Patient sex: M
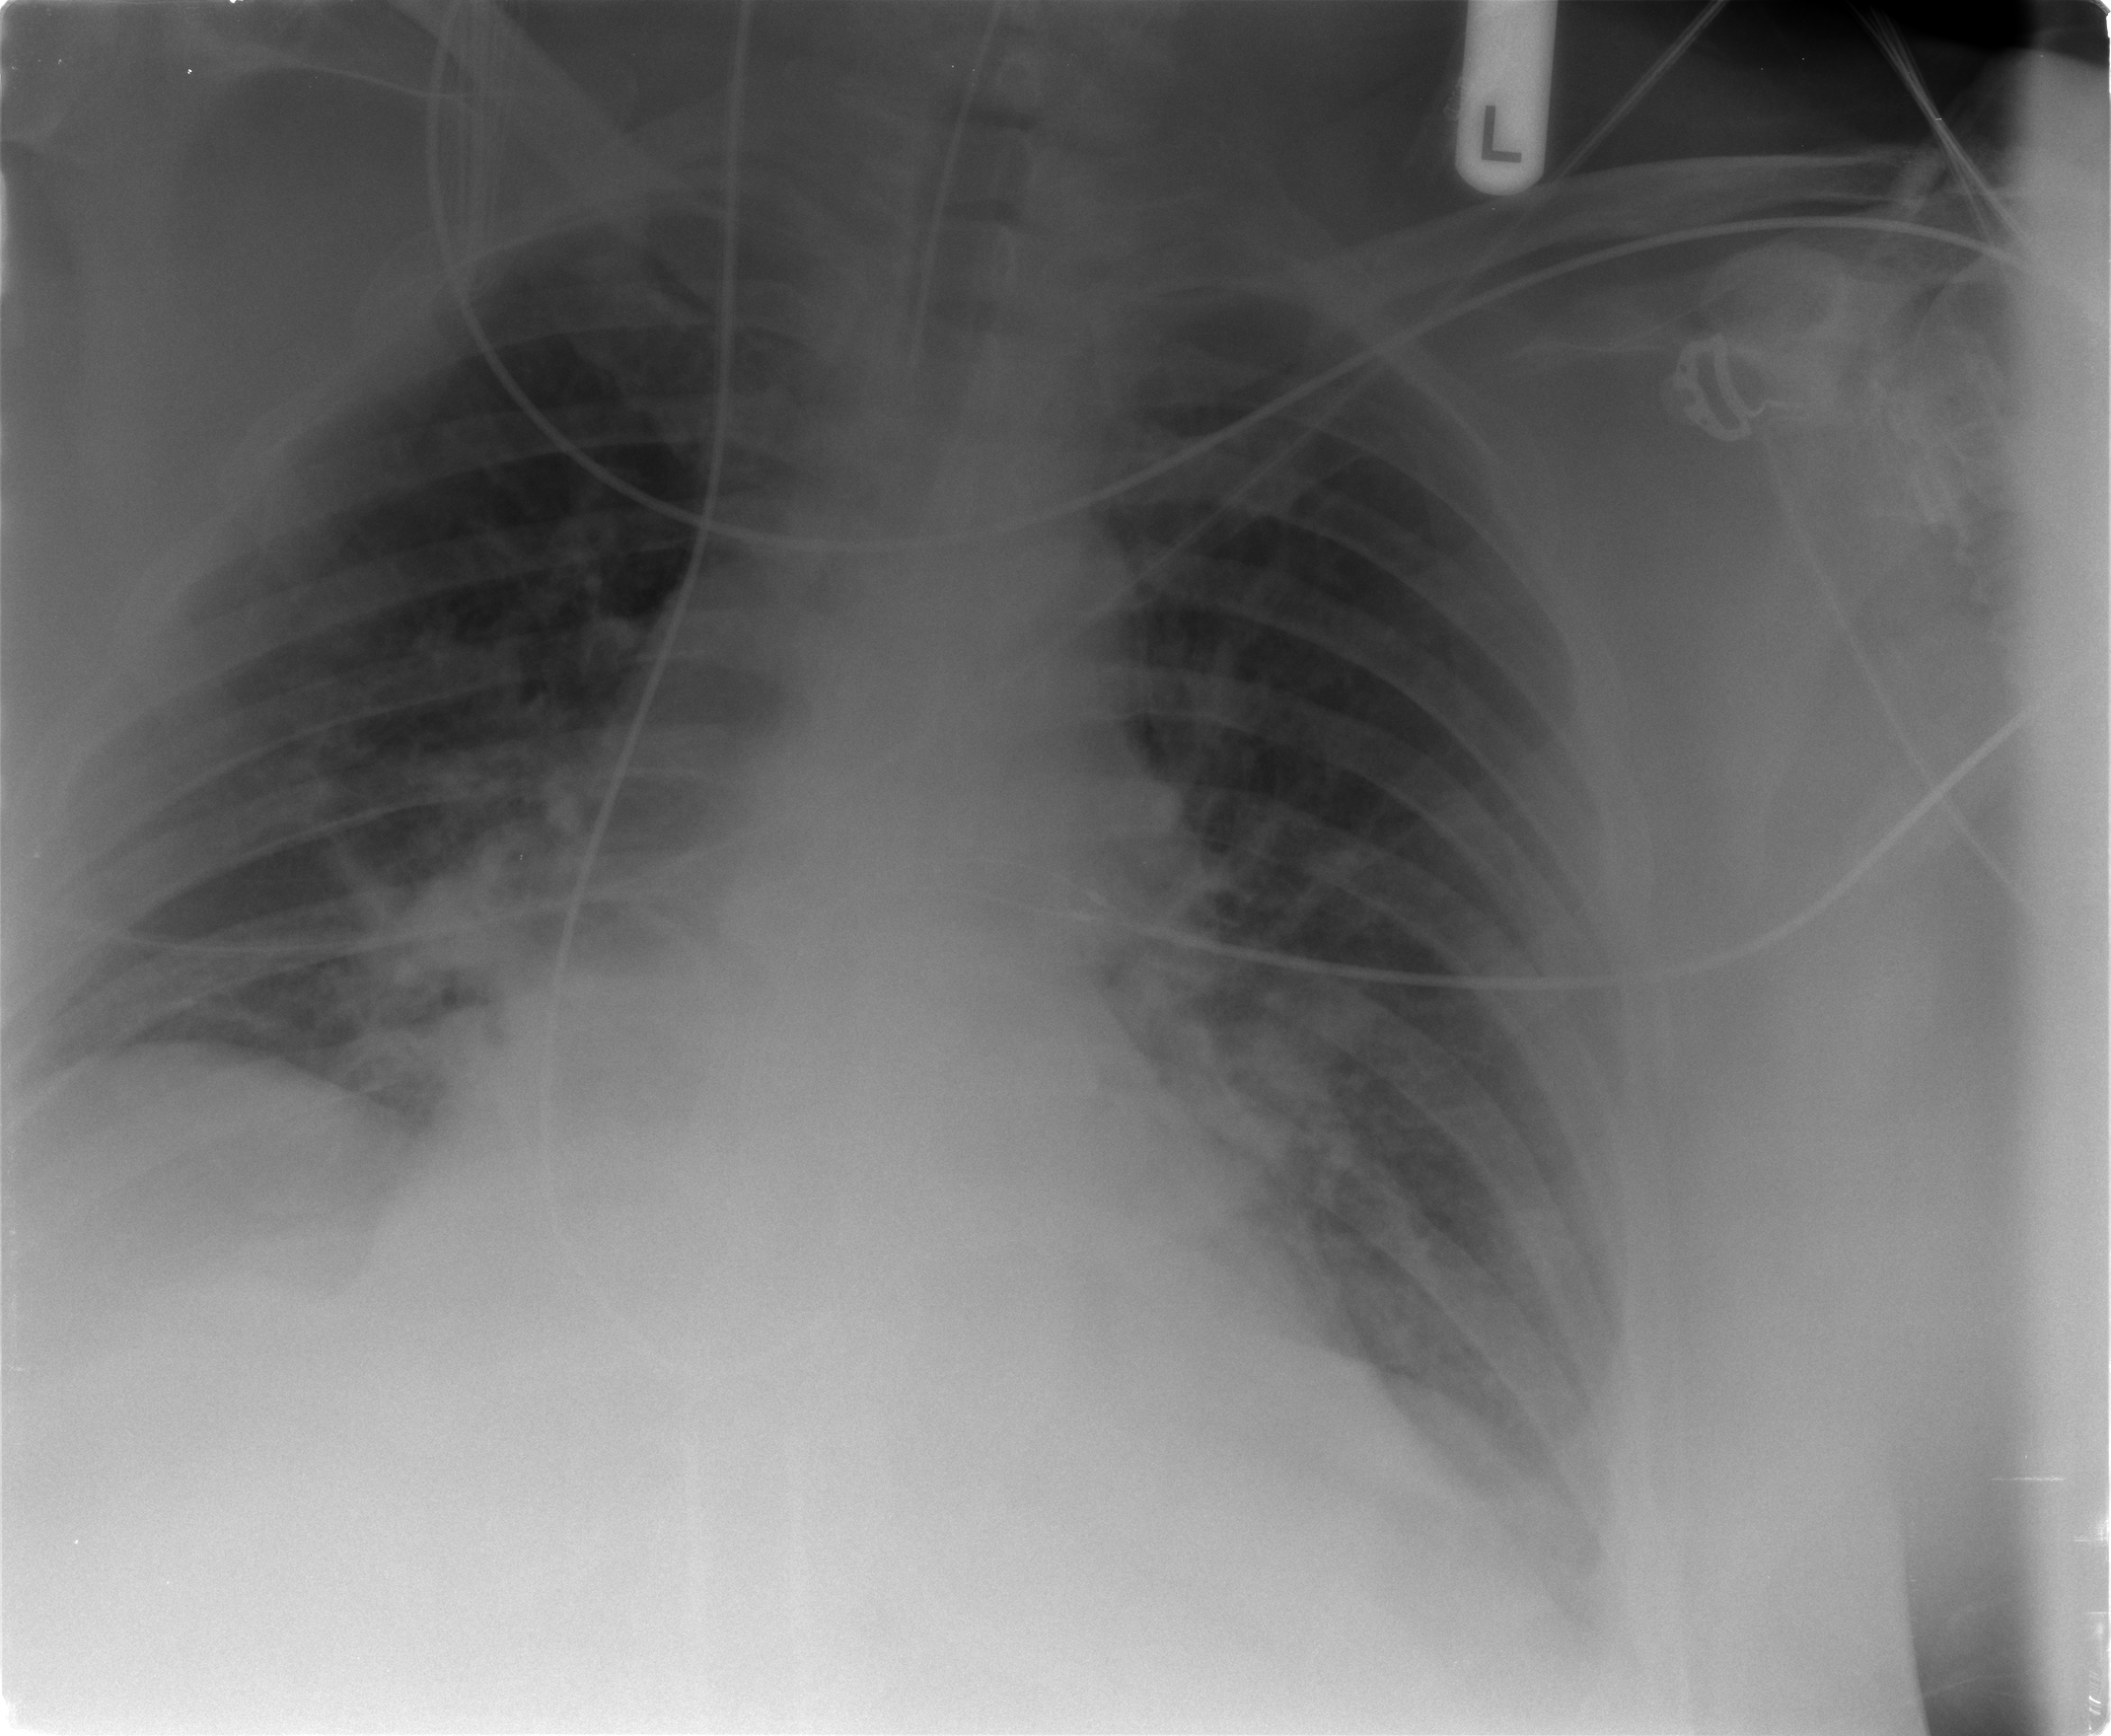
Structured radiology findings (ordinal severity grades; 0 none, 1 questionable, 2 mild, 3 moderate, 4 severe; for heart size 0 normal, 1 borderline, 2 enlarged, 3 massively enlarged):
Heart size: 0
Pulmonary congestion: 2
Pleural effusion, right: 1
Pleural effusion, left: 1
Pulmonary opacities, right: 2
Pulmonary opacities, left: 2
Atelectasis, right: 2
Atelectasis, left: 2